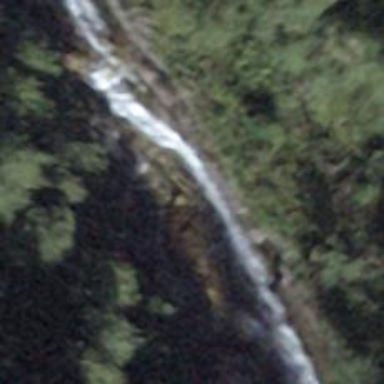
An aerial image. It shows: Beautiful waterfall.